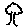
Label: tree